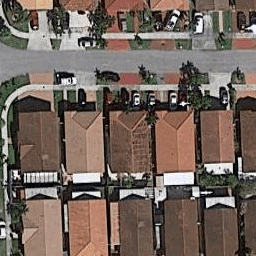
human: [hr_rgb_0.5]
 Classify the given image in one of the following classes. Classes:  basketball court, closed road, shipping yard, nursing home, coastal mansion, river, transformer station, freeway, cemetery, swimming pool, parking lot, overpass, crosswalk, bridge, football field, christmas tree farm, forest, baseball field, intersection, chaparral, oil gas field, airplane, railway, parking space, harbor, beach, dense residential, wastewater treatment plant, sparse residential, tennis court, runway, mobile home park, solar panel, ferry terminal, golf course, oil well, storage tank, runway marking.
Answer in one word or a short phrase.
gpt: dense residential